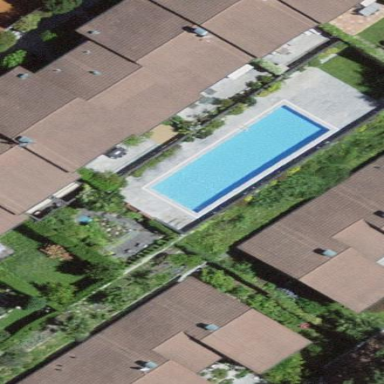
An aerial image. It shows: Swimming pool located in leisure land.